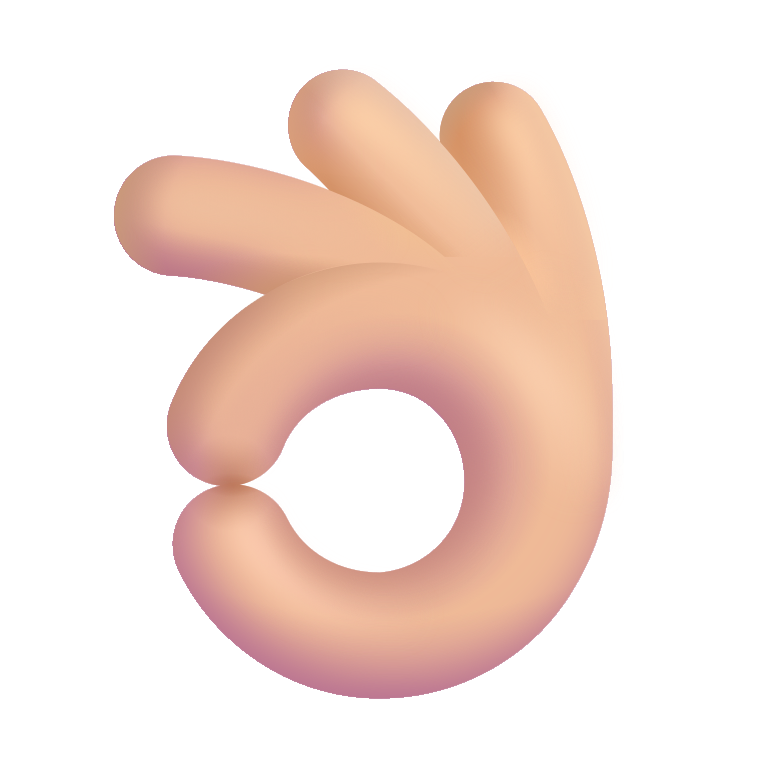
ok hand color  light